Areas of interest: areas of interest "Baishan City Xingtai Wholesale Market Co., Ltd."
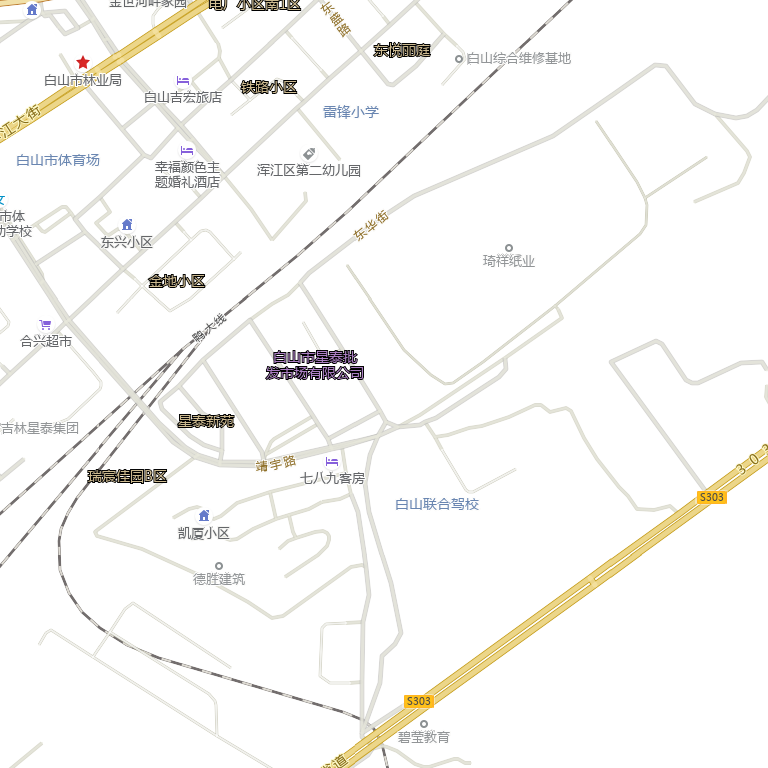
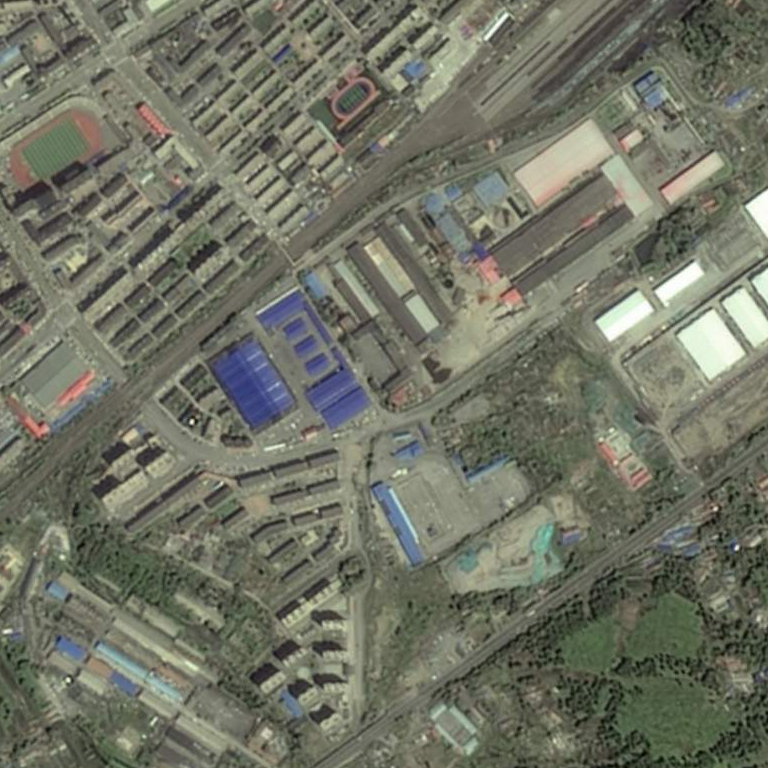